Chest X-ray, AP view. Patient: 16 years old, sex M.
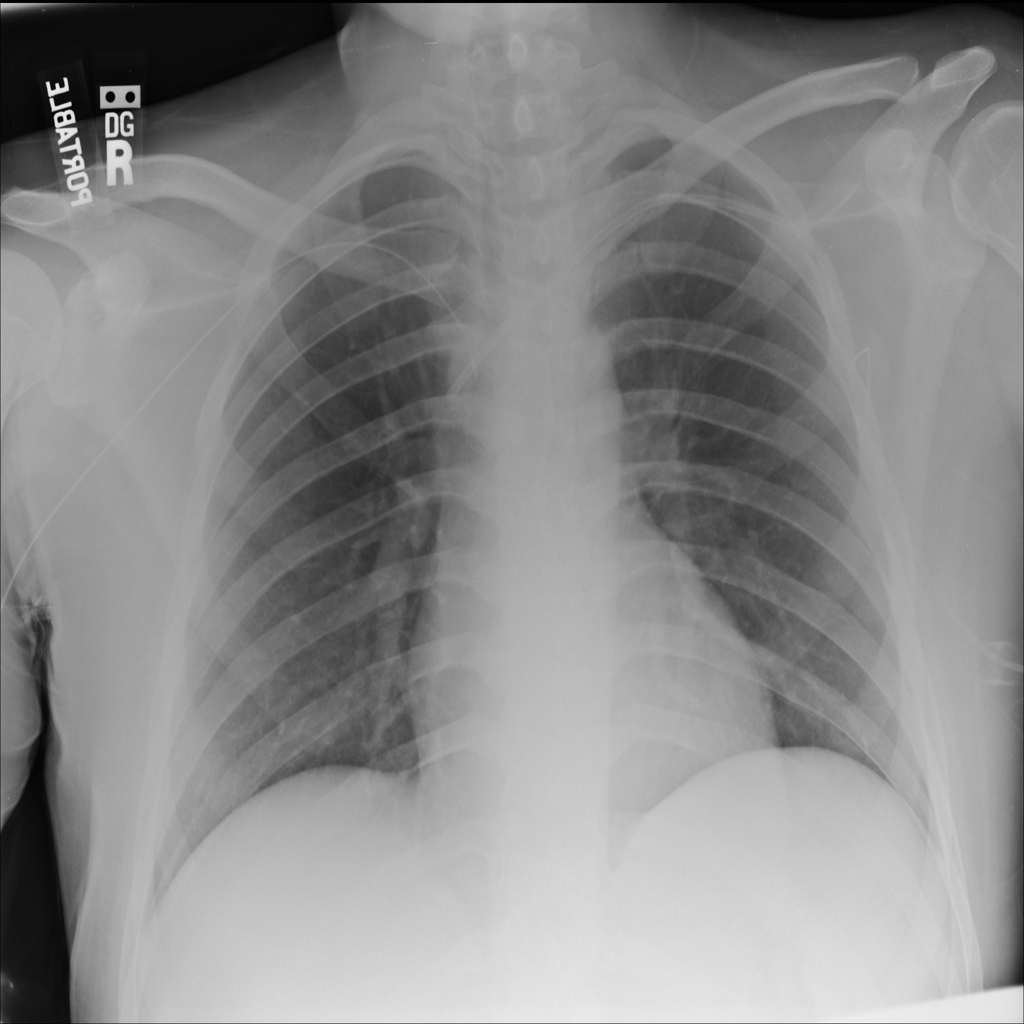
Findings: No Finding